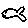
Label: fish